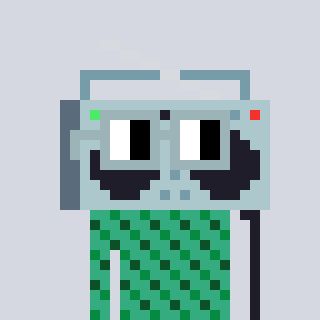
a pixel art character with square dark gray glasses, a boombox-shaped head and a teal-colored body on a cool background